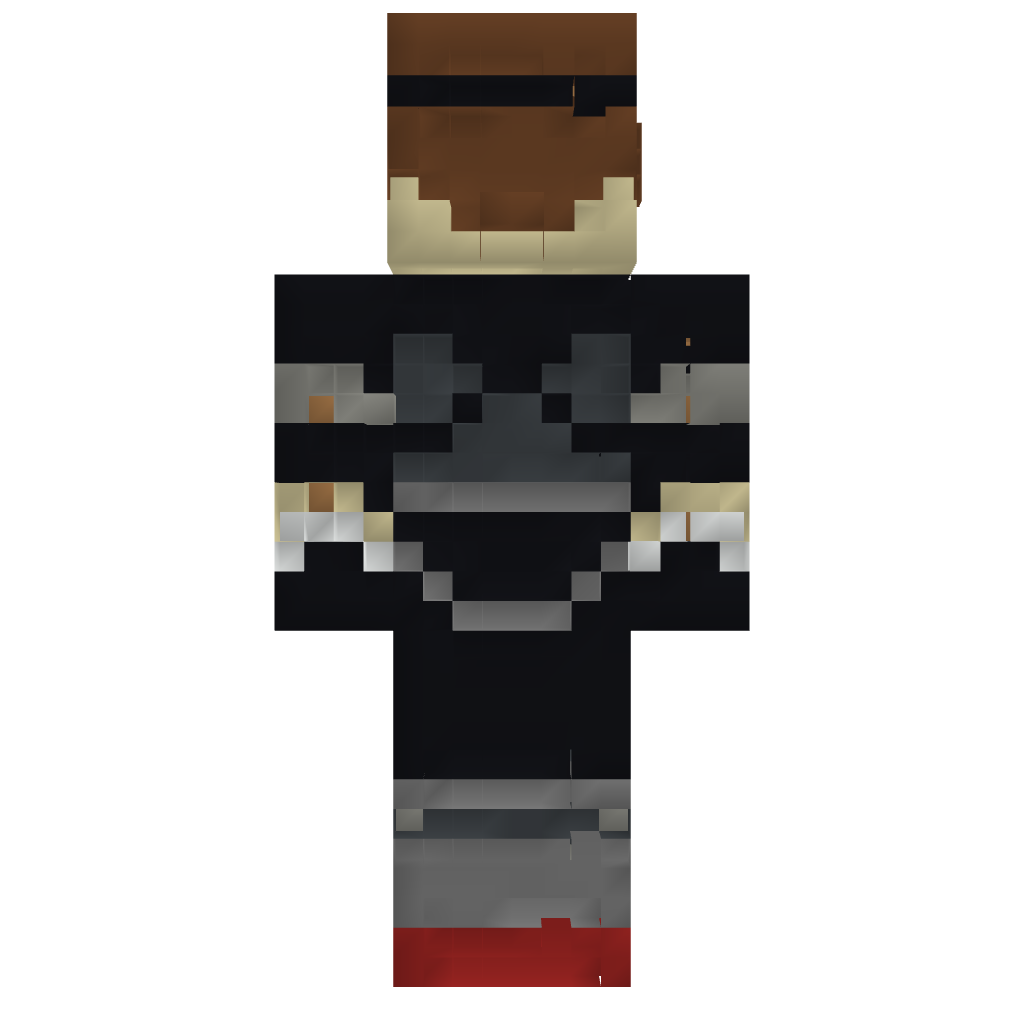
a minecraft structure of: skydoesminecraft